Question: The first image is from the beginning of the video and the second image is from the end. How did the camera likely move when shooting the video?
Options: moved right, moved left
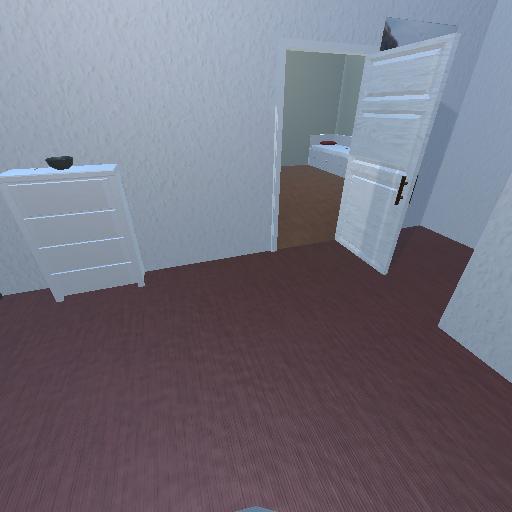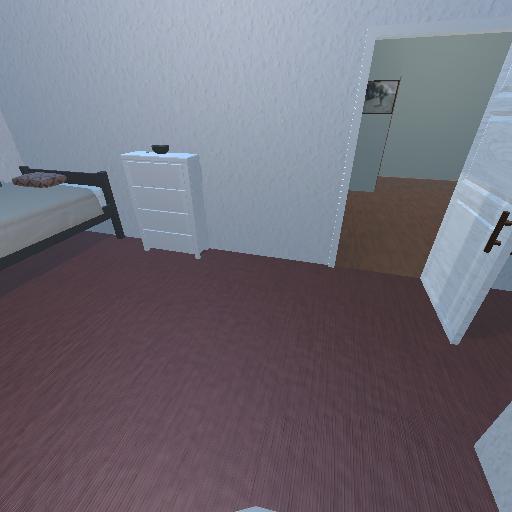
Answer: moved right